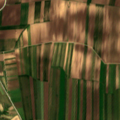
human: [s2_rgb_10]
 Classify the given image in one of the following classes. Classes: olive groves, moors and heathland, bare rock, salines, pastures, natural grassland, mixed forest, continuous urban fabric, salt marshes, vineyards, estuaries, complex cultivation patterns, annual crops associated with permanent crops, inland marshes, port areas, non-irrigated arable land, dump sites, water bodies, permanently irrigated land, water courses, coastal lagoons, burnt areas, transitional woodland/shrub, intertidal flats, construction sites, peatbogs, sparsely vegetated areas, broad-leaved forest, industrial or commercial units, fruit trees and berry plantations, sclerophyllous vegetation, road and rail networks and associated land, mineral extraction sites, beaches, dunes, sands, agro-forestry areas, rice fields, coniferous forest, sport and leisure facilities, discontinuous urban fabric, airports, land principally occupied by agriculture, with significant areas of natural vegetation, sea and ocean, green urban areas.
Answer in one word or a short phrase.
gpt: non-irrigated arable land, vineyards, land principally occupied by agriculture, with significant areas of natural vegetation